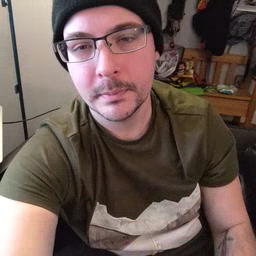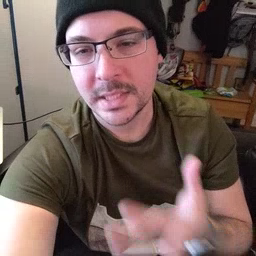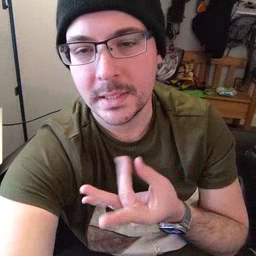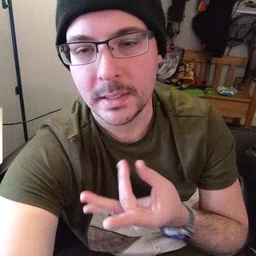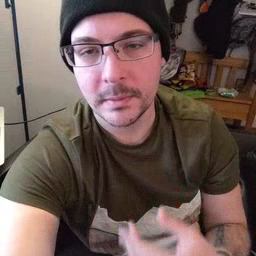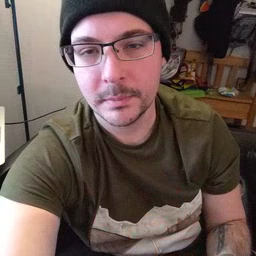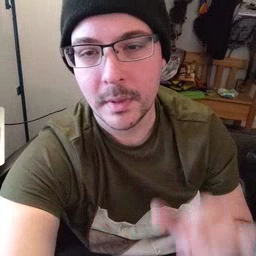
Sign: sticky